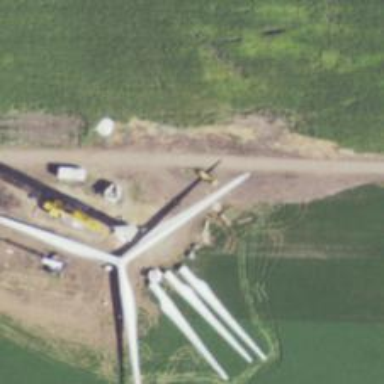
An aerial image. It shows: Wind generator using horizontal axis wind turbines.